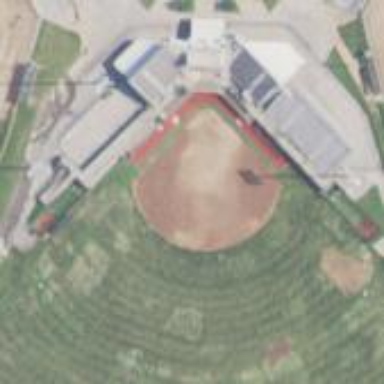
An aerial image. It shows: Stadium designed for softball matches.